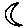
Label: moon